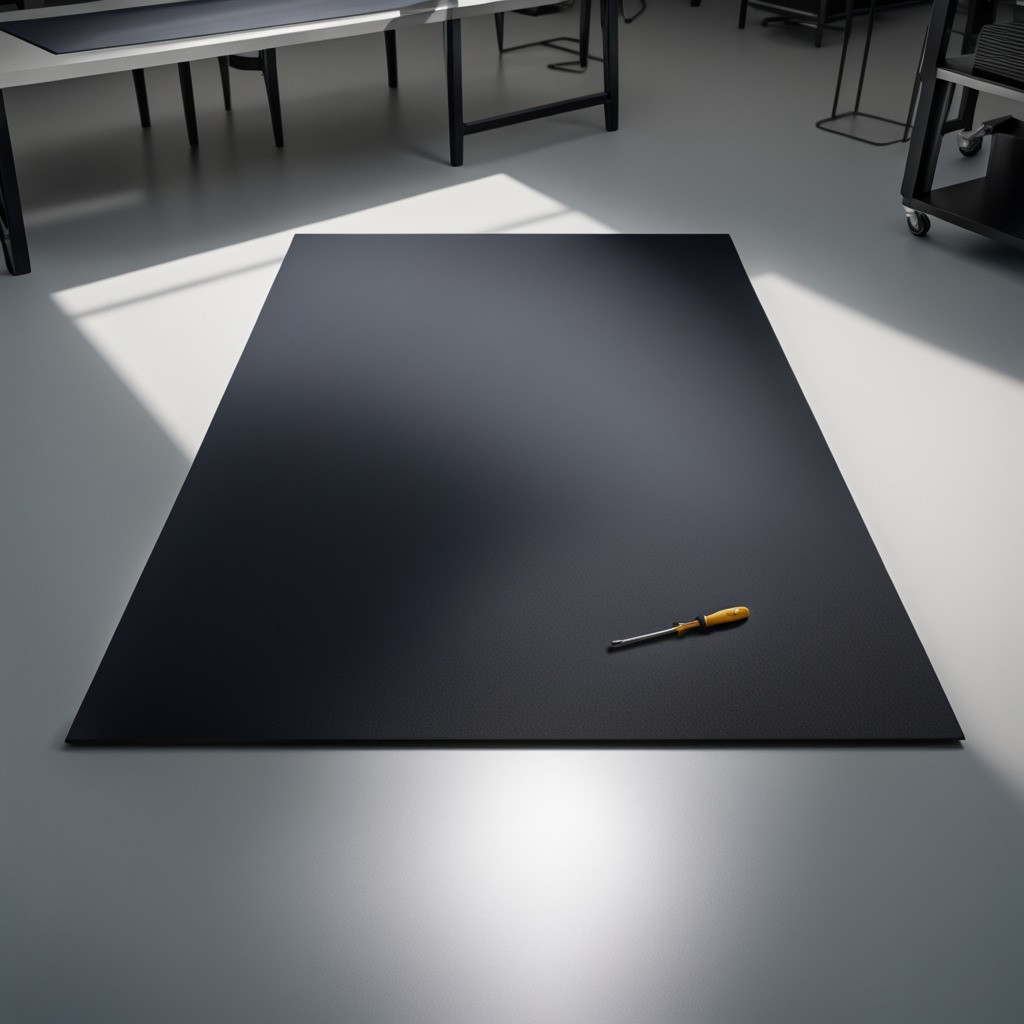
A screwdriver is lying on the clean granite tabletop.